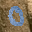
Label: 0